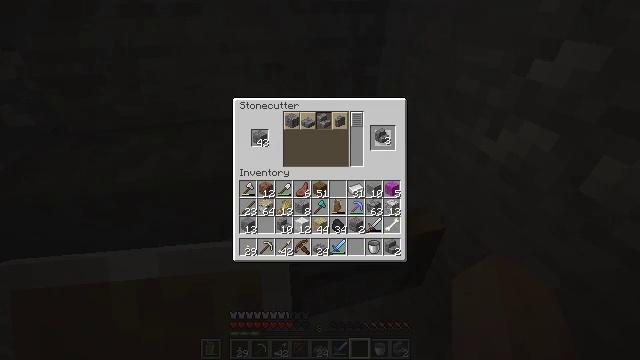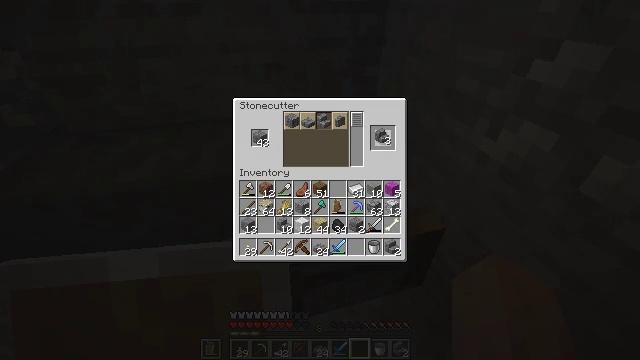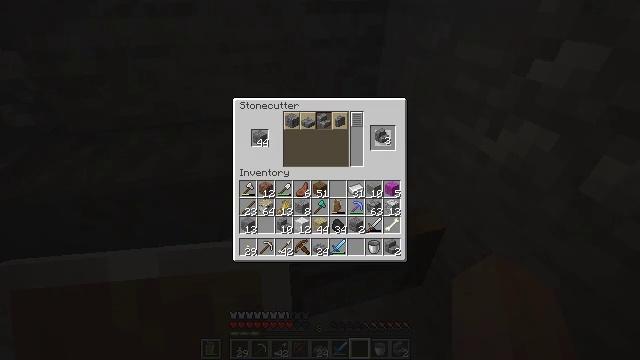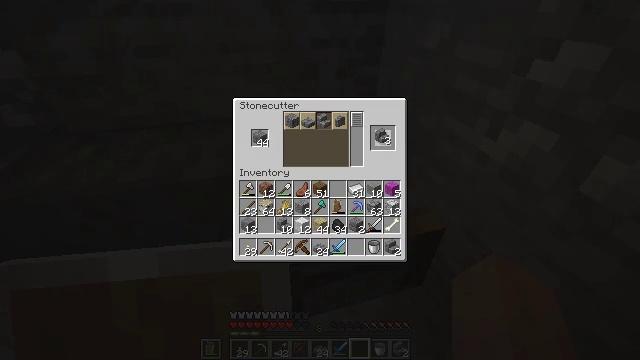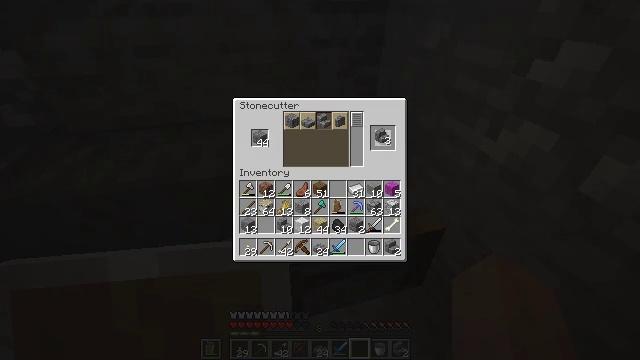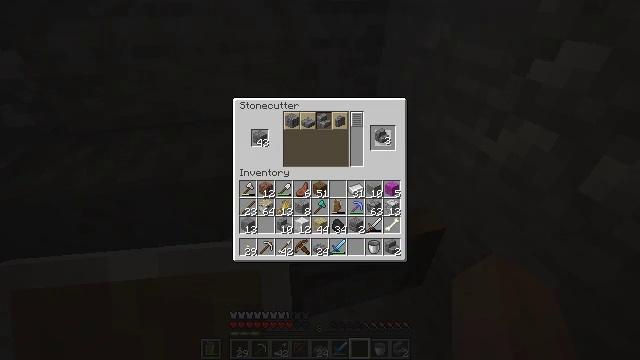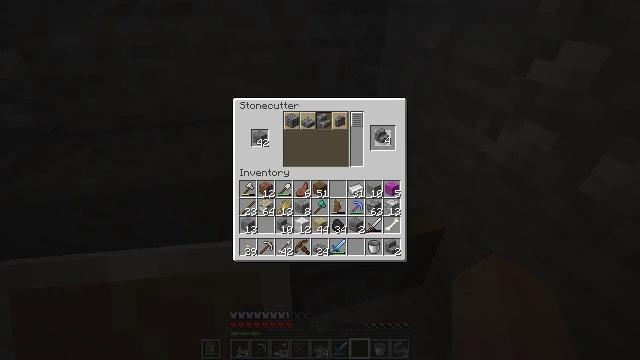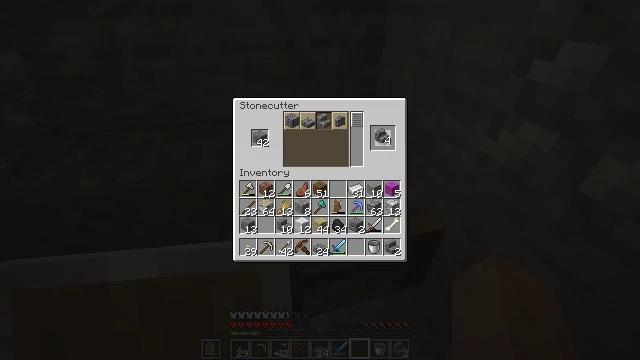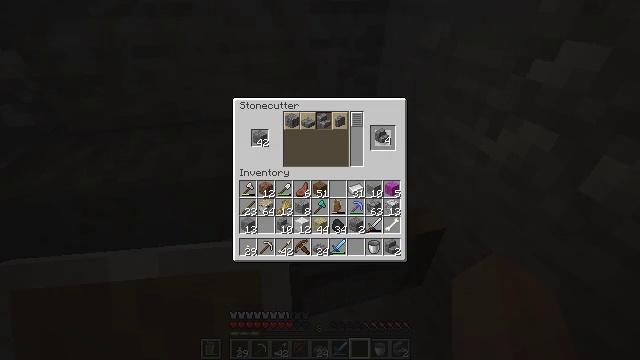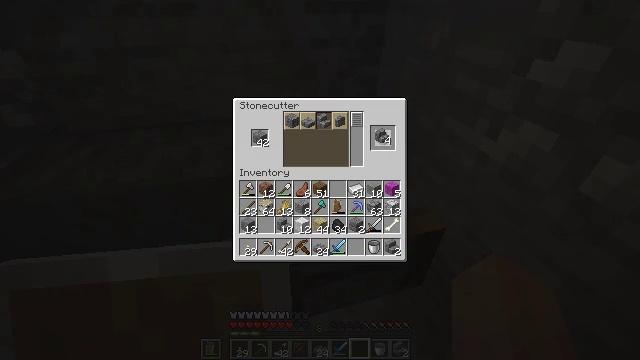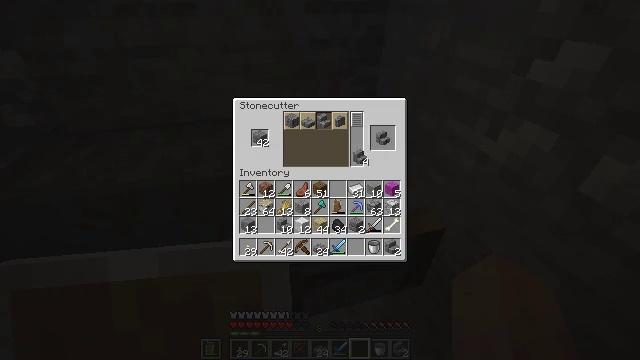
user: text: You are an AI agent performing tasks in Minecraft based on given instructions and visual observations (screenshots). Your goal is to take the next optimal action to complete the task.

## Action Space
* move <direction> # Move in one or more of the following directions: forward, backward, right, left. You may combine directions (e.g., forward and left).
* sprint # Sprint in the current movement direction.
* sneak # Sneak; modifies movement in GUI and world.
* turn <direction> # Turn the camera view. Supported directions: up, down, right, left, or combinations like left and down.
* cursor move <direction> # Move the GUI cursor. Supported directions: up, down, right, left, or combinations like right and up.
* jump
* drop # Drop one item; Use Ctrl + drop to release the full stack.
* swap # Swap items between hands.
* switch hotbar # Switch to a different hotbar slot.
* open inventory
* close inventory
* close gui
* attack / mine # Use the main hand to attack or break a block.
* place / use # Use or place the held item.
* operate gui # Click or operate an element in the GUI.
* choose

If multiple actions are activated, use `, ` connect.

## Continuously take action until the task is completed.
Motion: motion action
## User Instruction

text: Craft stone brick stairs.
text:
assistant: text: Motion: no_op
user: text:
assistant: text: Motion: no_op
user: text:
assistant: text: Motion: no_op
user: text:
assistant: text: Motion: operate gui
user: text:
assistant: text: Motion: operate gui
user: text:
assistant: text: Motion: no_op
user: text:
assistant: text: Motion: no_op
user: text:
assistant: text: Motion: no_op
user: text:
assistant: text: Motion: no_op
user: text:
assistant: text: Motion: cursor move left and down
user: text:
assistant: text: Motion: no_op